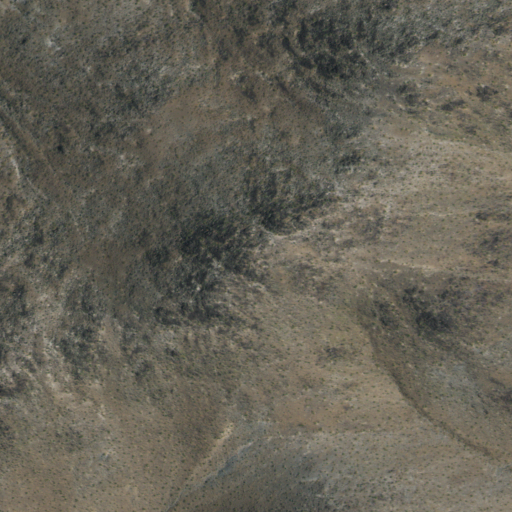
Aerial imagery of mountain in California named Iron Mountain containing only shrub